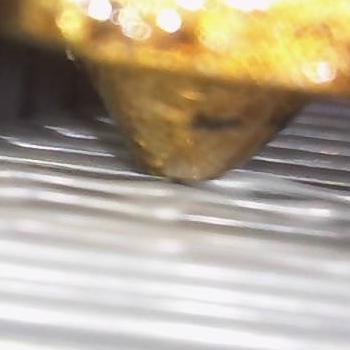
Flow rate: 37%